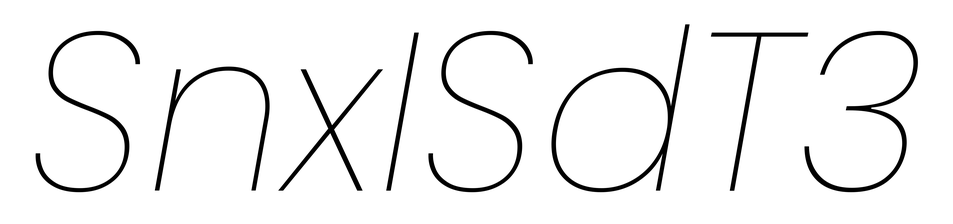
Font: Poppins-ThinItalic